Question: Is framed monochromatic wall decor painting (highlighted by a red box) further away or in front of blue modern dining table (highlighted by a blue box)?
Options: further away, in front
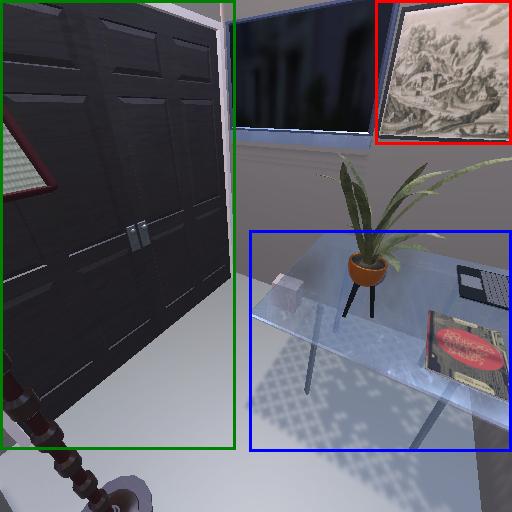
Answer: further away